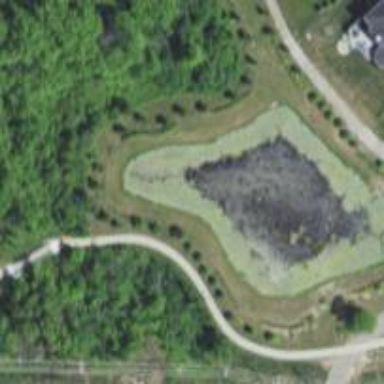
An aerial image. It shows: Pond located in basin area with natural surroundings of water.